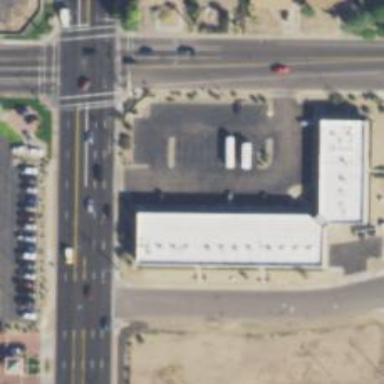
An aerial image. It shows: Convenience shop.